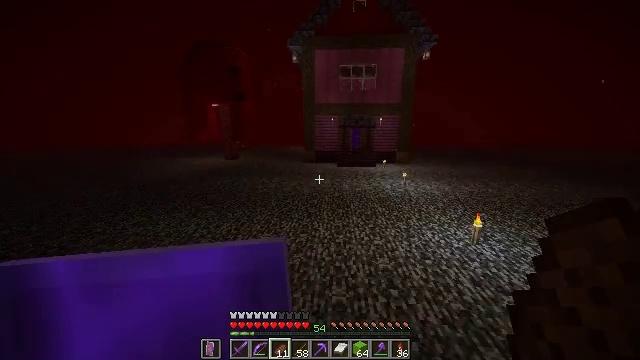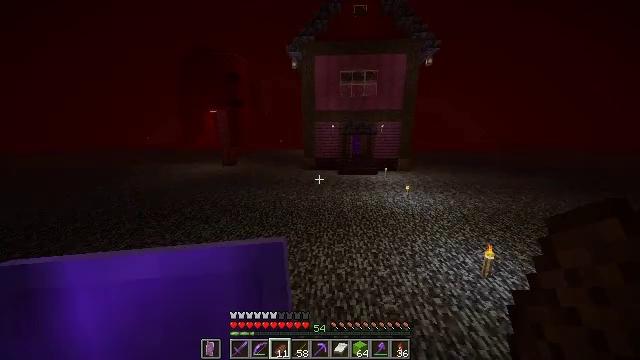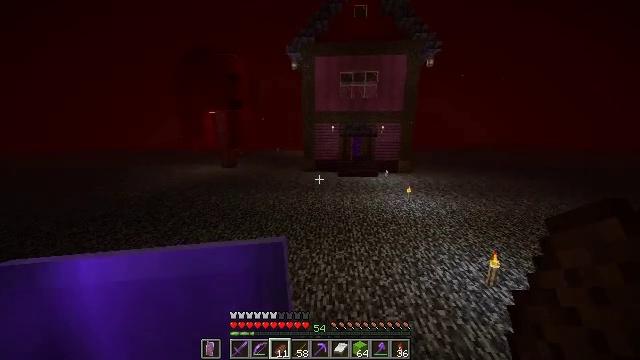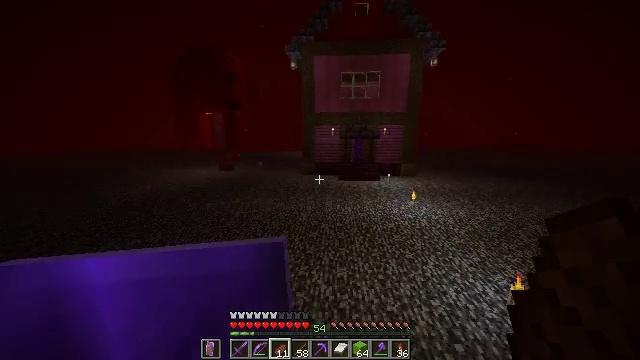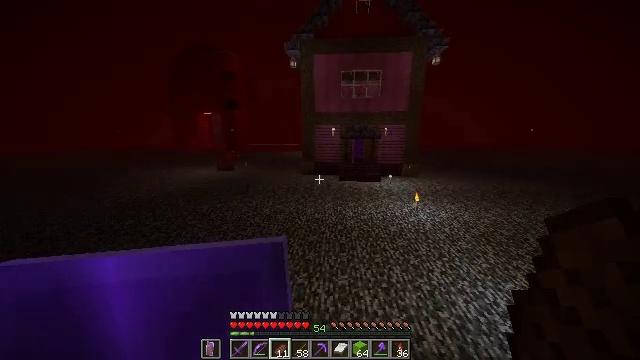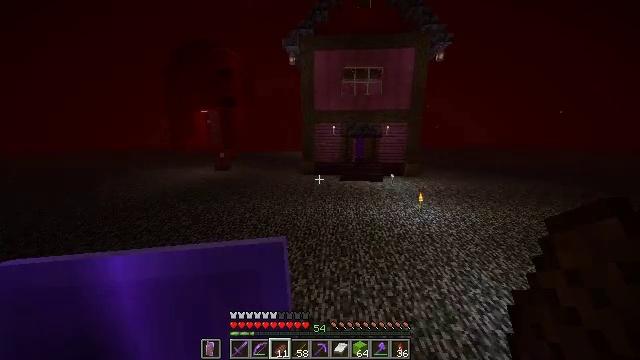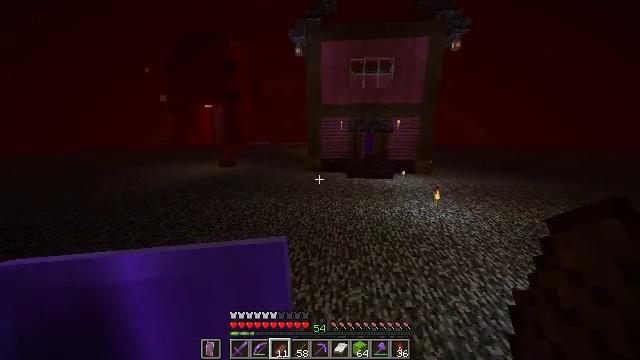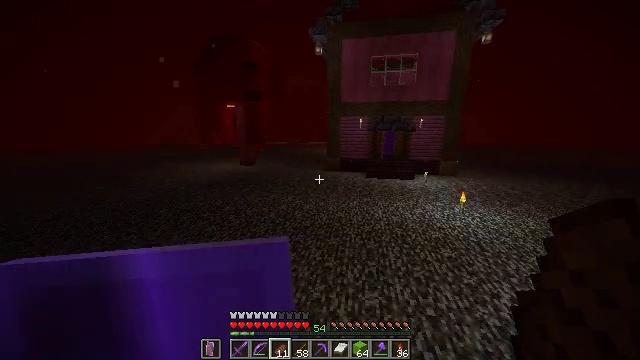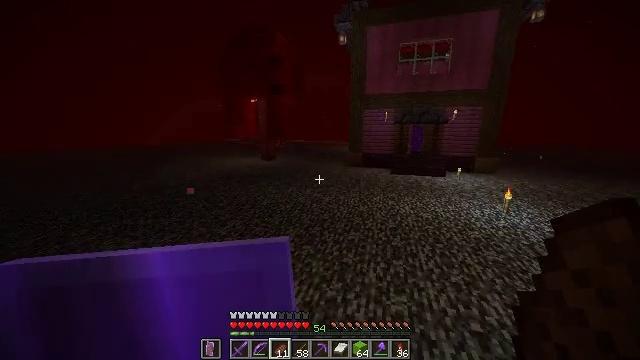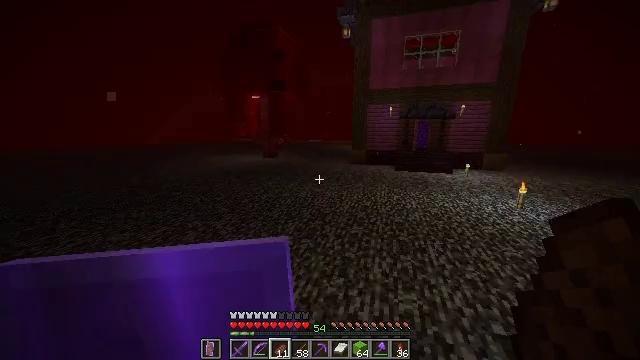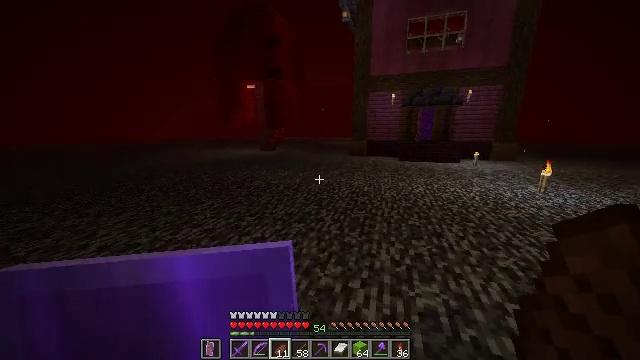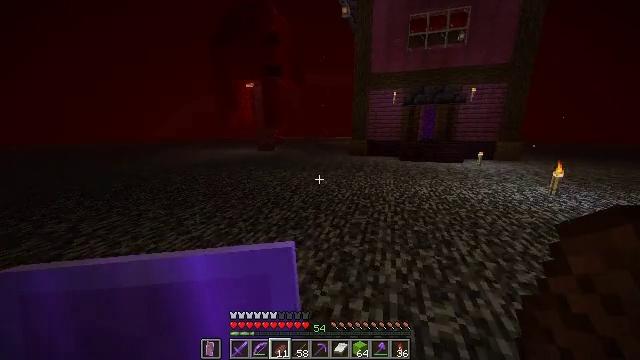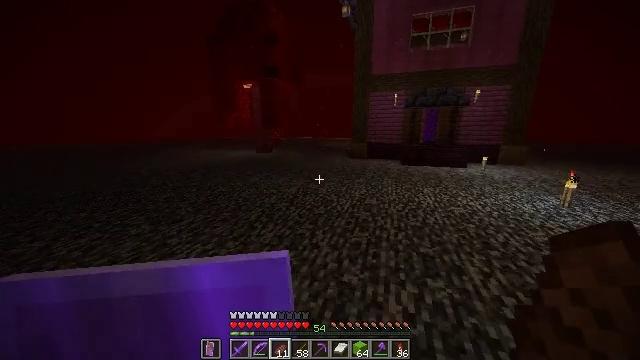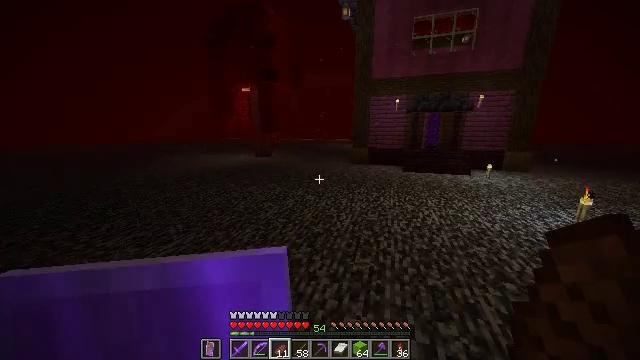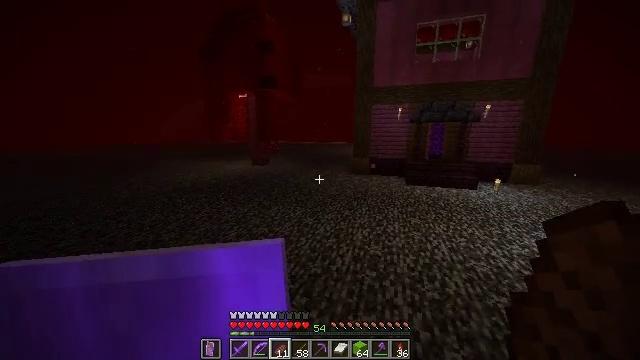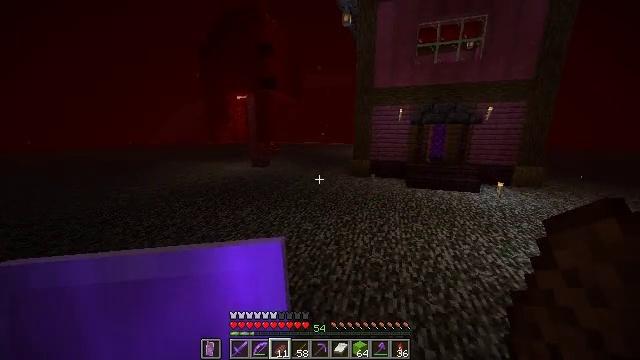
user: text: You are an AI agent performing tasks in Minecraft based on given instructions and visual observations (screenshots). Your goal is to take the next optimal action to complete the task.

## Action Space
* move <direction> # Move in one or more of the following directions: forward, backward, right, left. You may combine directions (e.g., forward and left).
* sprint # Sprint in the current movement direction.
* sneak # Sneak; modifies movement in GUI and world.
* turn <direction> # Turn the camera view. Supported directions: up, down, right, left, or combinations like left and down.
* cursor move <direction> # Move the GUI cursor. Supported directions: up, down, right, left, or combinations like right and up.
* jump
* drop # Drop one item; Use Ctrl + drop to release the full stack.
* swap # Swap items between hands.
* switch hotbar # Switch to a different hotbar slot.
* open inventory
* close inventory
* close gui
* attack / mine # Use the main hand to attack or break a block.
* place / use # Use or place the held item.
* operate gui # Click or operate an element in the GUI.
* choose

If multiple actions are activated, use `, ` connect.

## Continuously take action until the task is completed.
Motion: motion action
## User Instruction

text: Access the crafting grid to create a lime carpet.
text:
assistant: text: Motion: move forward, sprint, jump
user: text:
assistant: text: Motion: move forward, sprint
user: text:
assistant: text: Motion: move forward, sprint
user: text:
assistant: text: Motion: move forward, sprint
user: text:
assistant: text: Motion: move forward, sprint
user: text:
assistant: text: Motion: move forward, sprint, turn left
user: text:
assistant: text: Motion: move forward, sprint, turn left
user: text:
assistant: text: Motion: move forward, sprint, turn left
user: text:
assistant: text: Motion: move forward, sprint
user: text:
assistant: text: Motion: move forward, sprint
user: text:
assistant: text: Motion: move forward, sprint
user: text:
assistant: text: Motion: move forward, sprint, jump
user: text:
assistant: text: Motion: move forward, sprint, jump
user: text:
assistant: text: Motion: move forward, sprint, jump
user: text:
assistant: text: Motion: move forward, sprint, jump
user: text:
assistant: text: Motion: move forward, sprint
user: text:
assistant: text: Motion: move forward, sprint
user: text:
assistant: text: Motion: move forward, sprint
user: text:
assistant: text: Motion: move forward, sprint
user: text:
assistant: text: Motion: move forward, sprint
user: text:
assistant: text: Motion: move forward, sprint
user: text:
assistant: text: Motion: move forward, sprint
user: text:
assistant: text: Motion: move forward, sprint
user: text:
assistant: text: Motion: move forward, sprint
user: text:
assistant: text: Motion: move forward, sprint
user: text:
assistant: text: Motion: move forward, sprint
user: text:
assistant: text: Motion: move forward, sprint, jump
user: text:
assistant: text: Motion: move forward, sprint, jump
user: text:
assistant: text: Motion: move forward, sprint, jump
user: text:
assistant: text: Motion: move forward, sprint, jump